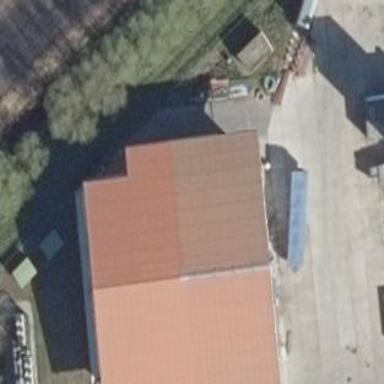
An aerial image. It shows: Part of building.